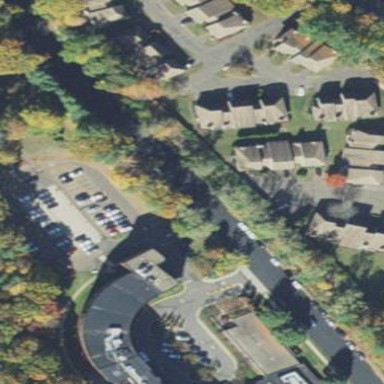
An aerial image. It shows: Parking area with asphalt surface.